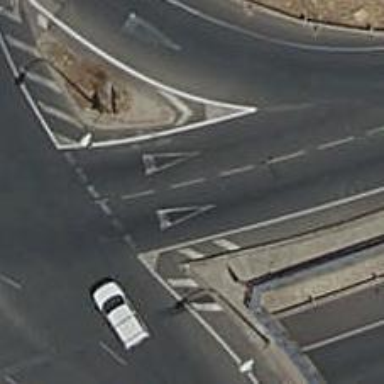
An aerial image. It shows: Road with "give way" sign.